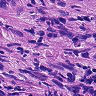
Metastatic tissue present: yes